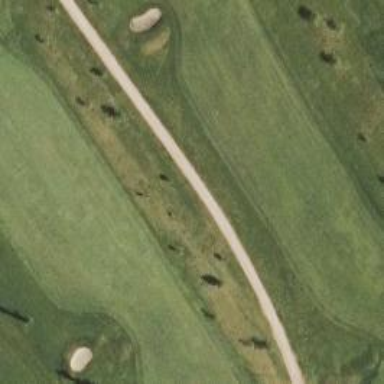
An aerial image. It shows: Service road used as golf cart path.